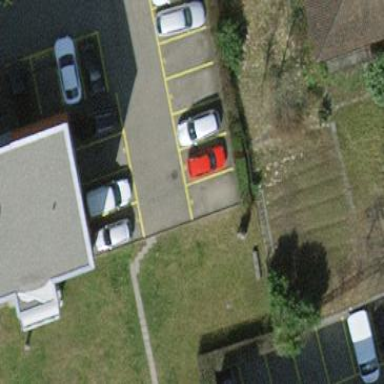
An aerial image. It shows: Parking area with surface.